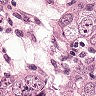
Metastatic tissue present: yes